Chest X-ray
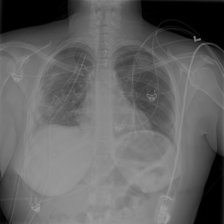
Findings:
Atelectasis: positive
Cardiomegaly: negative
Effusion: negative
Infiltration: negative
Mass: negative
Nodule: negative
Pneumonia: negative
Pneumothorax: negative
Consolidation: negative
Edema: negative
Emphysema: positive
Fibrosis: negative
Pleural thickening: negative
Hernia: negative